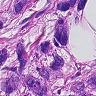
Metastatic tissue present: yes